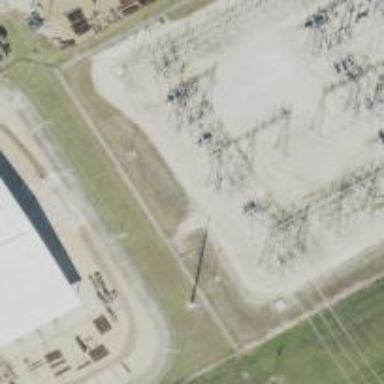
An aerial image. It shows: Switch used for power control.